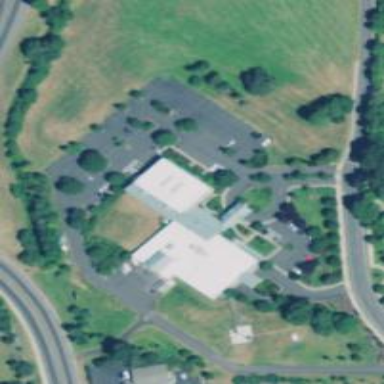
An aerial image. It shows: Healthcare facility identified as hospital.